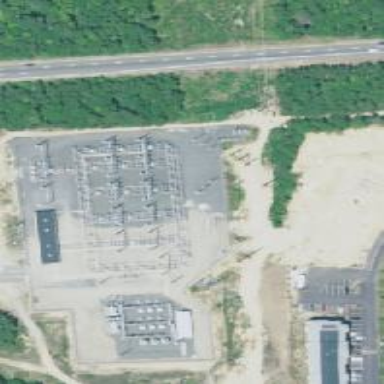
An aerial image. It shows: Switch used for power control.